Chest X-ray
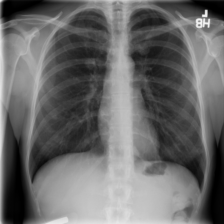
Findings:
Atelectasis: negative
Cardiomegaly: negative
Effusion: negative
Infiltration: negative
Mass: positive
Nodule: negative
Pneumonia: negative
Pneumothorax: negative
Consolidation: negative
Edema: negative
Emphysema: negative
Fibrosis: negative
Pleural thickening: negative
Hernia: negative